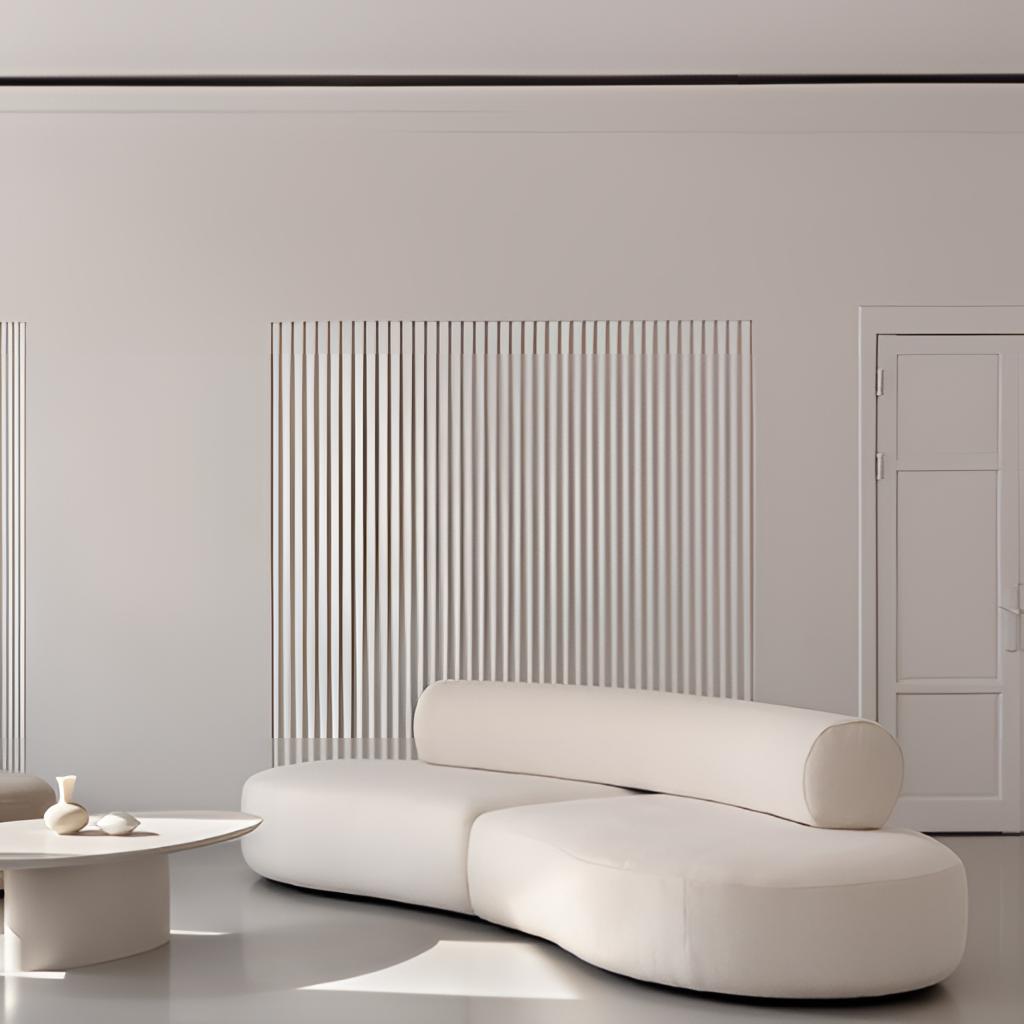
living room, fabric sectional sofa, gray concrete flooring, with smooth pattern, panel wallpaper, with vertical striped pattern, minimalist